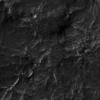
Label: not_dusty